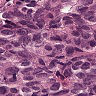
Metastatic tissue present: yes